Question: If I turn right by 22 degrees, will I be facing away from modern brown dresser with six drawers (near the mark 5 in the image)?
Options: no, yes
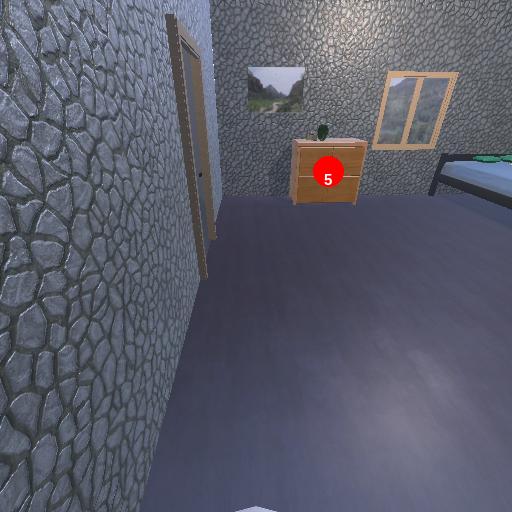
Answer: no